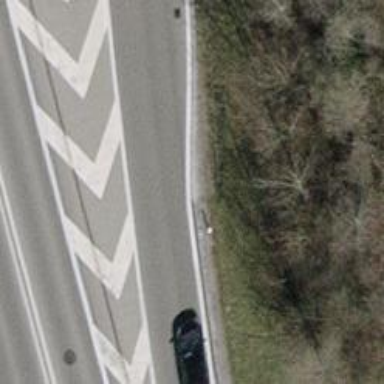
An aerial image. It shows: Trunk link highway with asphalt surface.